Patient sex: M
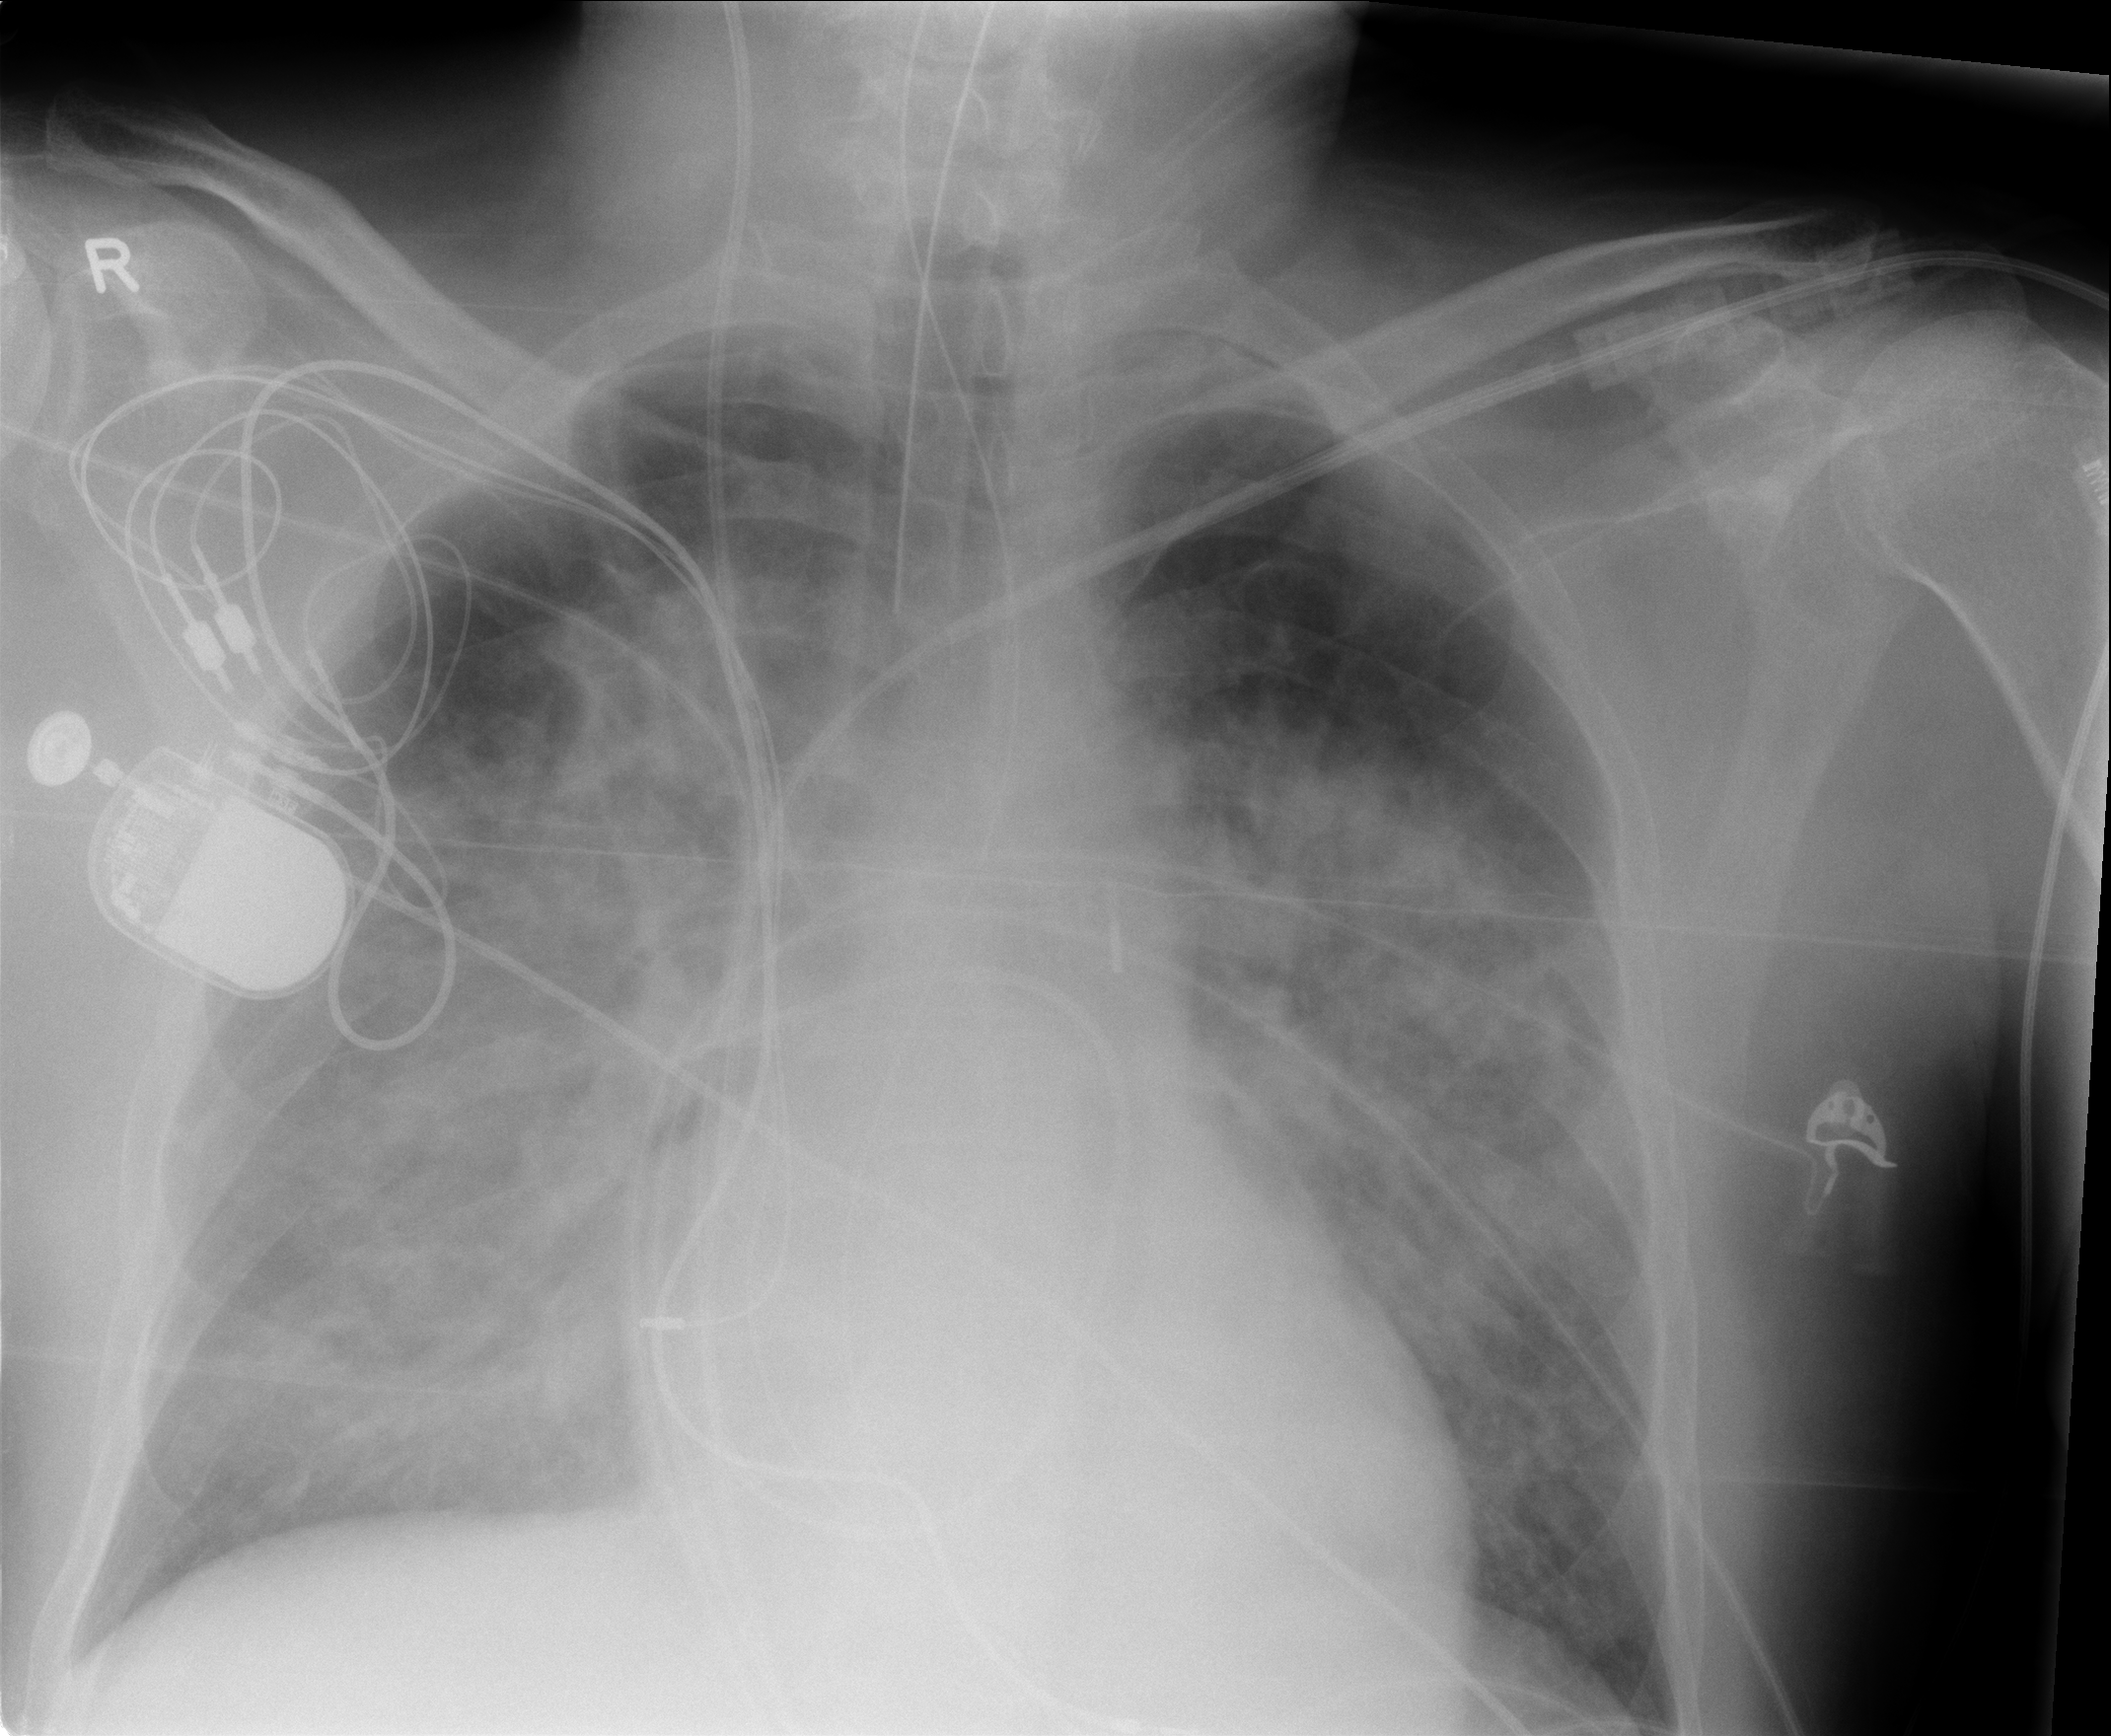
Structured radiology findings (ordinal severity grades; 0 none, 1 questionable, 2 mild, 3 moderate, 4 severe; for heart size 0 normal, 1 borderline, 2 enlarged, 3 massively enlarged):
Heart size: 1
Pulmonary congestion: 4
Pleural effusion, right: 0
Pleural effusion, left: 0
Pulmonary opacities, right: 4
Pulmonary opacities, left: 3
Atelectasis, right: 3
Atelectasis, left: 3